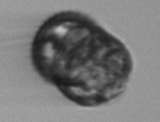
Label: Margalefidinium